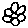
Label: flower